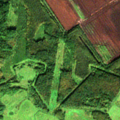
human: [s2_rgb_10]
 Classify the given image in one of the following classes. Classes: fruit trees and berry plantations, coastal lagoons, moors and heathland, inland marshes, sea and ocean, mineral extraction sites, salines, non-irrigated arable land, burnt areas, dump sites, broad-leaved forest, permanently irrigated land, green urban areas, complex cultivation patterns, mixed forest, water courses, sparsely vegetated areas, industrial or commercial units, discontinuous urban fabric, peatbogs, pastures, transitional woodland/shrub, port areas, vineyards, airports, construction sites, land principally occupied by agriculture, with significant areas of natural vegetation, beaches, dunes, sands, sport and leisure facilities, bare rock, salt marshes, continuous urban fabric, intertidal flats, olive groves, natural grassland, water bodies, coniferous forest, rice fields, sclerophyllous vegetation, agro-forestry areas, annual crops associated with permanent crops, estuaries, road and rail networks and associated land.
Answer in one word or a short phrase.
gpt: non-irrigated arable land, land principally occupied by agriculture, with significant areas of natural vegetation, broad-leaved forest, mixed forest, transitional woodland/shrub, peatbogs